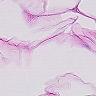
Metastatic tissue present: no